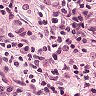
Metastatic tissue present: yes